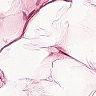
Metastatic tissue present: no